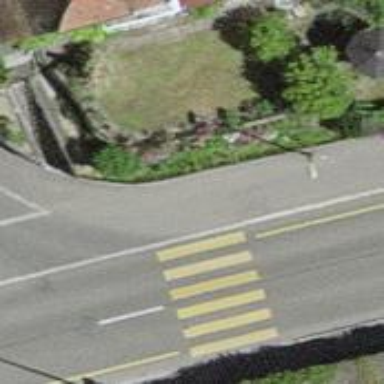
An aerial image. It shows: Sidewalk along the footway.